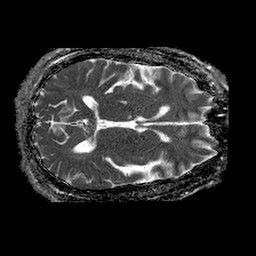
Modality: ADC
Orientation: axial
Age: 50
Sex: female
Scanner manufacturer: philips
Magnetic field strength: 1.5 T
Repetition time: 4.6 s
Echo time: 0.08631 s